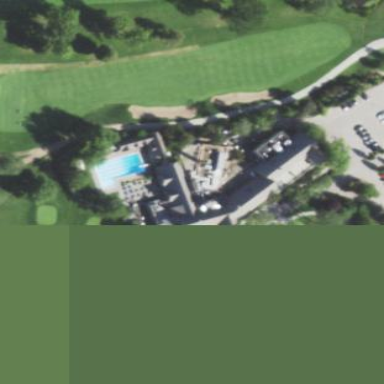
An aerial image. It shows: Clubhouse building for golf.